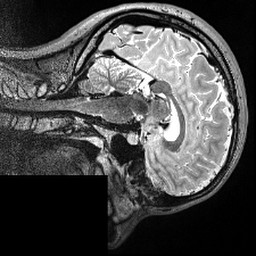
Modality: T2w
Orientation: sagittal
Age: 24
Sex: female